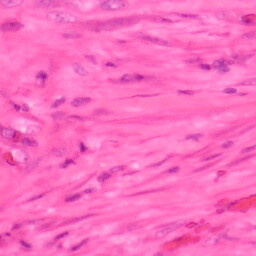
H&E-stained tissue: Colon